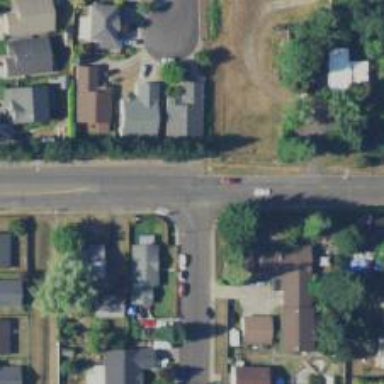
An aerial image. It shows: Secondary road with sidewalk on the left.